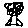
Label: tree